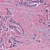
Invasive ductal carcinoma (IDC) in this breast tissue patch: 1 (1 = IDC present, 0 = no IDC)